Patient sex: M
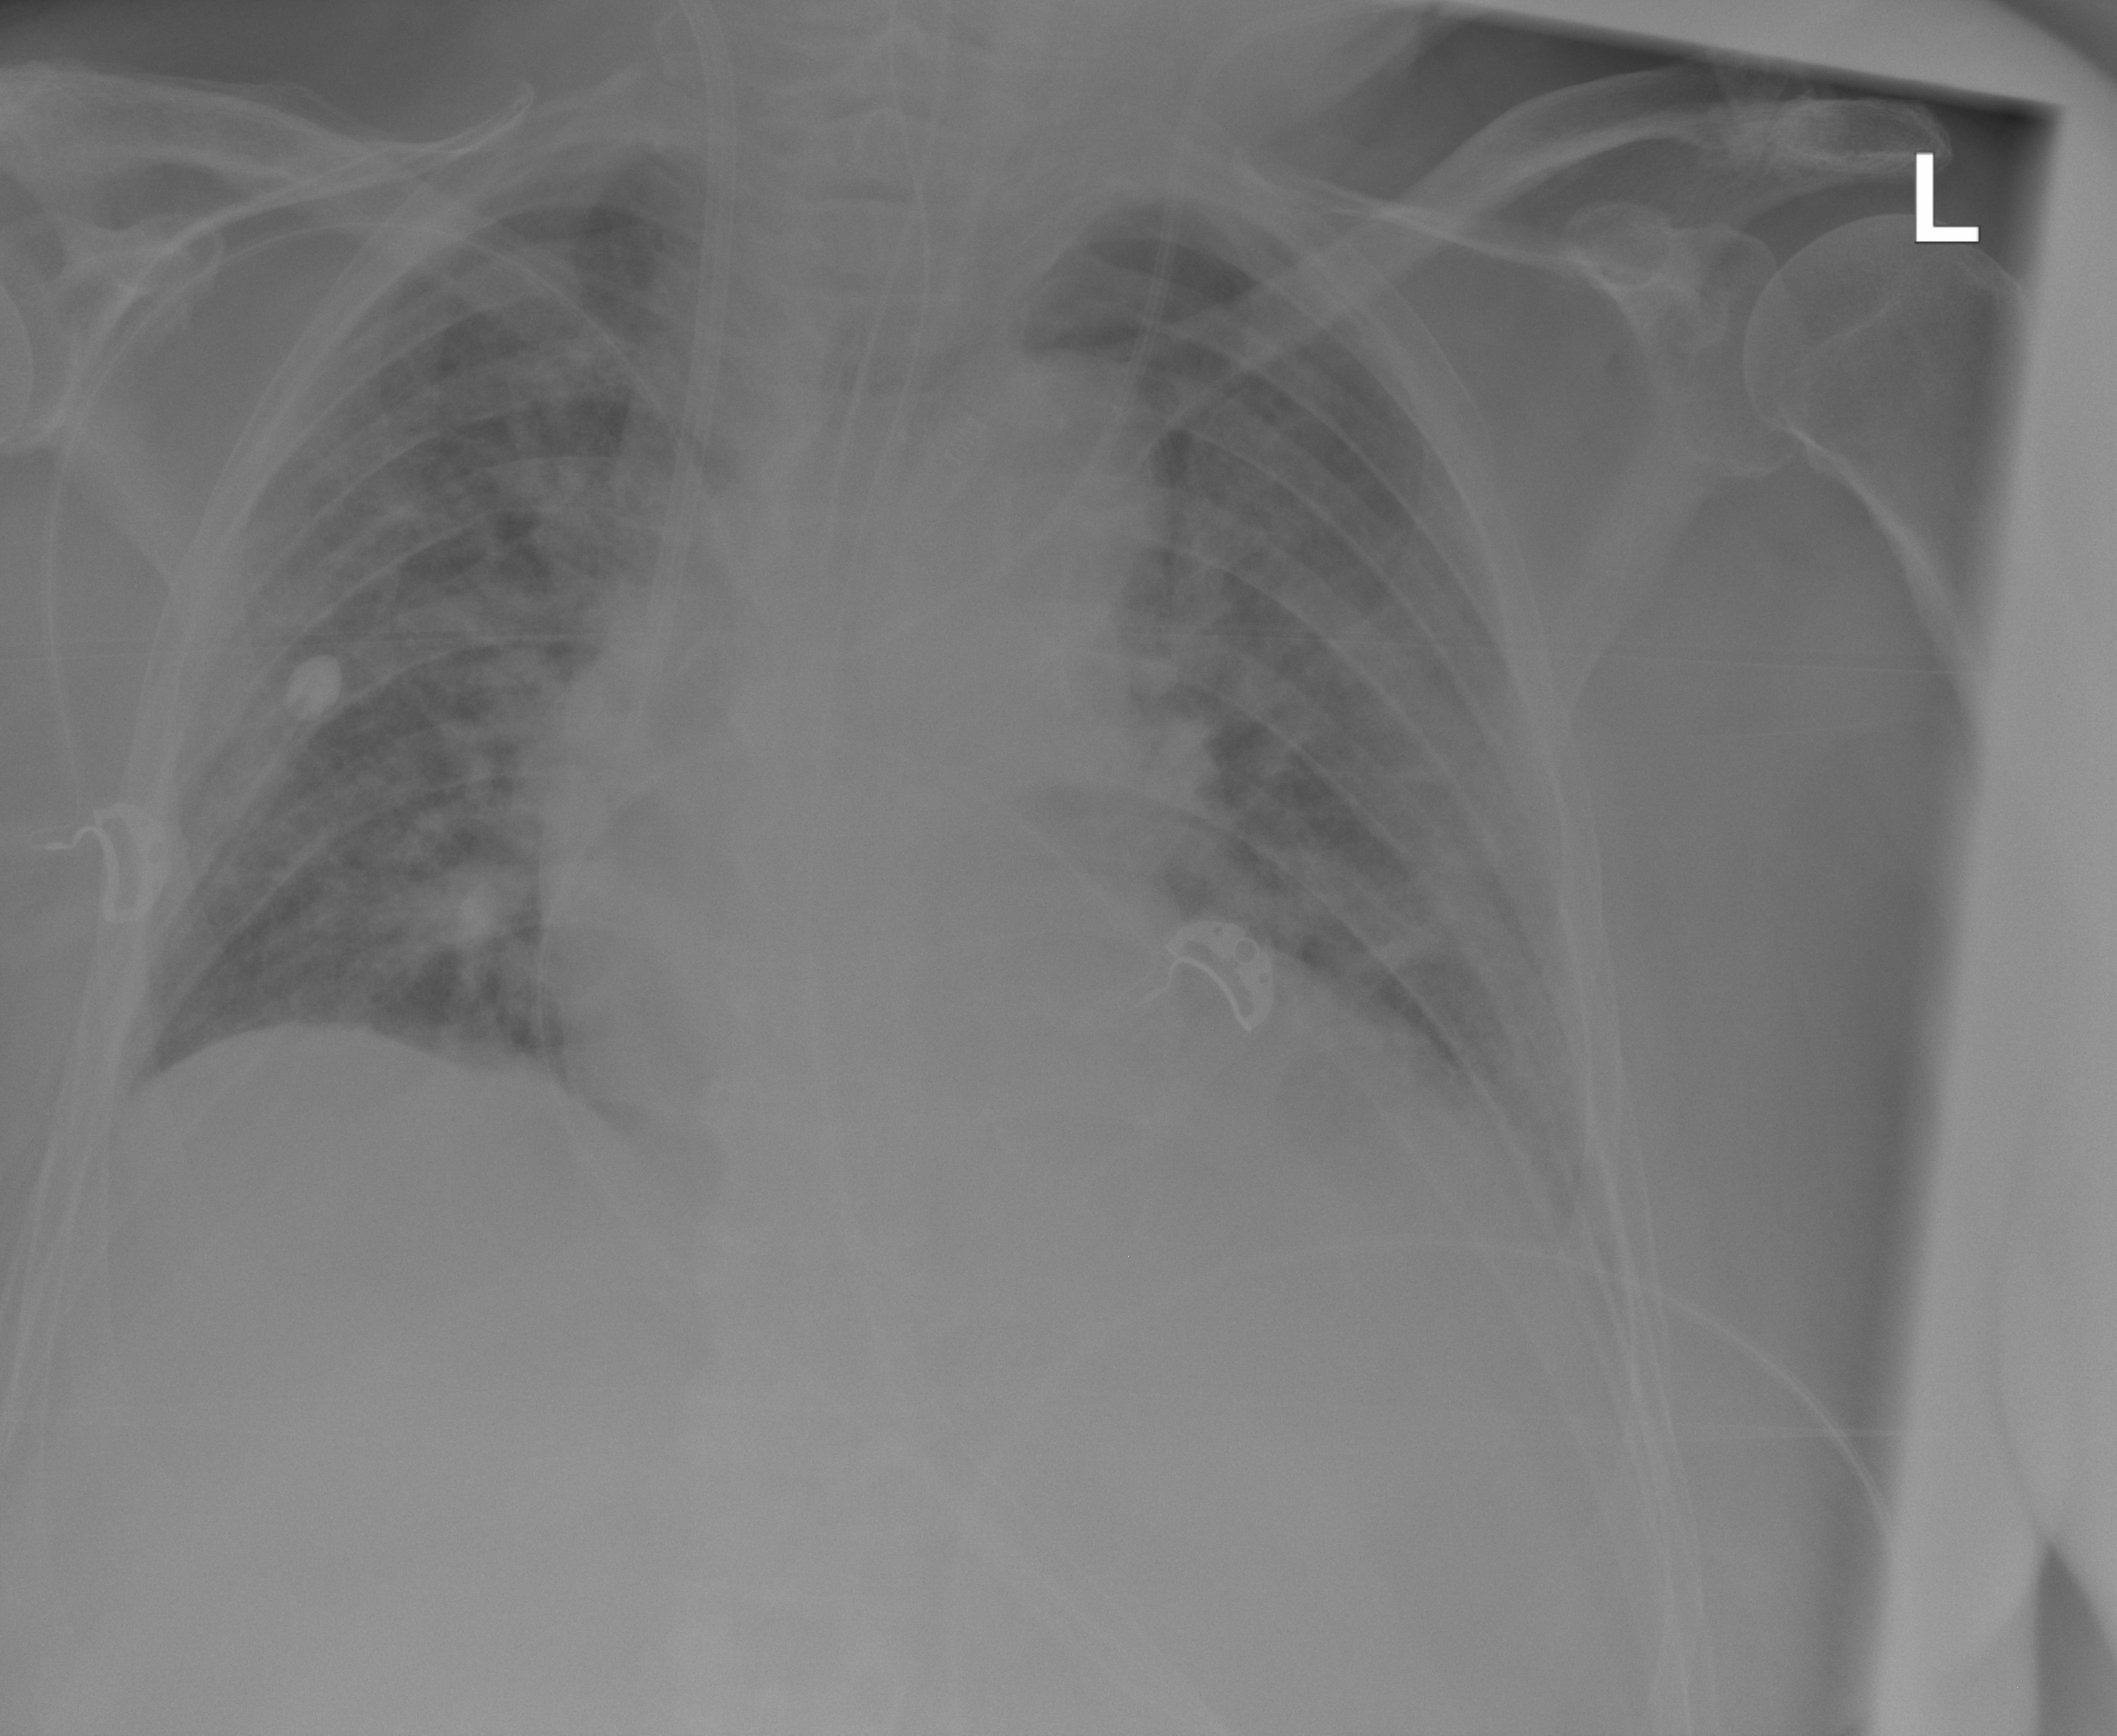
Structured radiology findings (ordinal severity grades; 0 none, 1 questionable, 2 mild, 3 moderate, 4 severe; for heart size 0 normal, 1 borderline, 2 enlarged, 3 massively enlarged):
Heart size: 2
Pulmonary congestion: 2
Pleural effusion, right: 0
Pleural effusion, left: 2
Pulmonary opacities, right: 2
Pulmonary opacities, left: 2
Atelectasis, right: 0
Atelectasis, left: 2